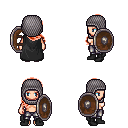
a pixel art fantasy rpg character, female body template, human, light skin, black cape, metal pants, red right-swept hairstyle, chain hood, black shoes, shield, four views (front, back, left, right), 2x2 character sprite sheet, small pixel art, hard edges, no anti-aliasing